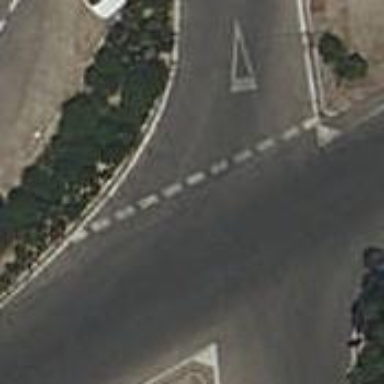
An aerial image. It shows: Road with "give way" sign.